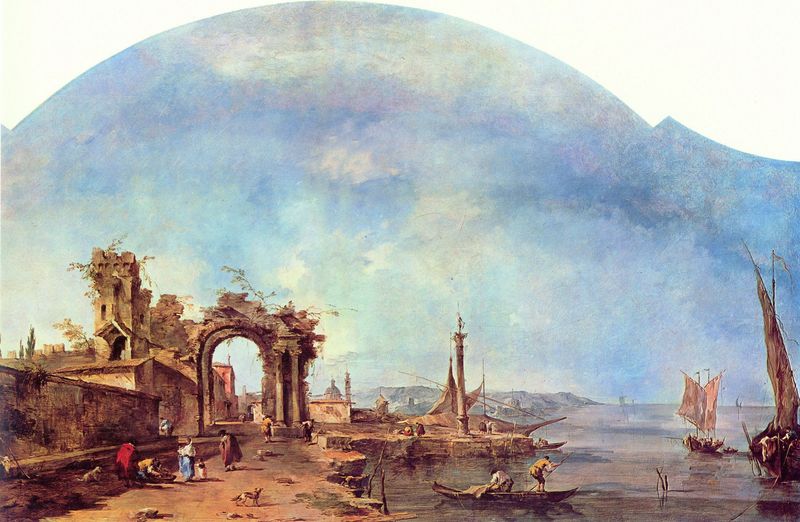
Titel: Cappriccio an den Ufern der Lagune
Künstler: Francesco de' Guardi
Standort: New York (New York)
Institution: The Metropolitan Museum of Art
Schlagwörter: berg, blau, gemälde, gruppe, himmel, mann, meer, schatten, umhang, wasser, weiß, wolken, dreieck, fluss, gelb, landschaft, menschen, ocker, see, sitzen, stadt, ufer, äste, braun, frau, grau, hell, licht, männer, straße, säule, säulen, dach, gebäude, haus, hund, hunde, rot, tier, tiere, weg, wolke, beige, leute, alt, architektur, arm, mensch, stein, steine, ast, gräser, horizont, häuser, hügel, gewässer, kirche, sonne, figur, kind, rosa, boot, boote, genre, kahn, kinder, ruder, turm, küste, schiff, schiffe, segel, segelboot, segelschiffe, strand, bogen, italien, passanten, vedute, venedig, fahne, fischer, mast, segelschiff, berge, gebirge, mauer, ziegel, lila, violett, pilaster, hafen, rundbogen, kuppel, quai, krieg, not, steg, zerstörung, ruderboot, rudern, stufe, stufen, tor, bucht, segelboote, segeln, segler, stadtansicht, rit, katze, eingang, ruine, antike, torbogen, dom, fischerboote, leuchtturm, ideal, mauerwerk, zentralperspektive, ruinen, gemäuer, kaputt, mauern, blauer himmel, elend, obelisk, himmel blau, zerstört, fresko, verfallen, canaletto, capriccio, hafenstadt, kliff, nachen, san marco, nostalgie, arsenale, pfieler, italein, guardi, durchgabg, idellandschaft, schiffboote, stadtruine, toebogen, wasser schiffe boote